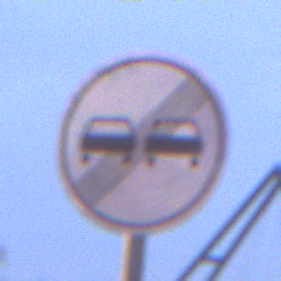
Verkehrszeichen: EndeUeberholverbot
Umgebung: Outdoor, Urban
Tageszeit: Night
Wetter: PartlyCloudy
Licht: Artificial
Jahreszeit: NotSpecified
Kontrast: HighContrast